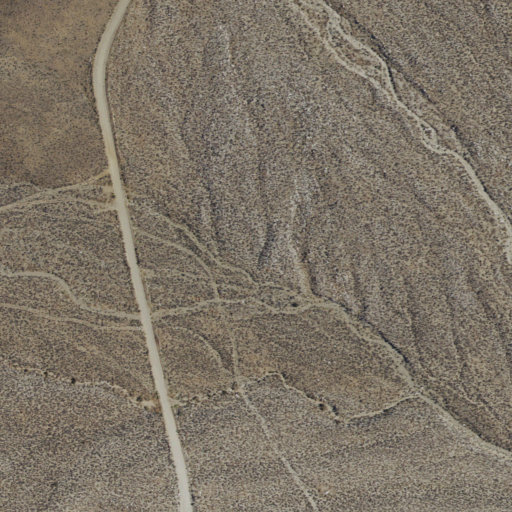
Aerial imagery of valley in California named Whippoorwill Canyon containing only shrub